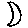
Label: moon